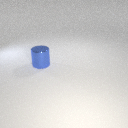
large blue metal cylinder